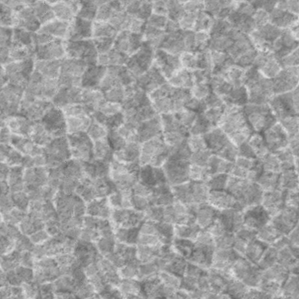
Label: frost